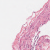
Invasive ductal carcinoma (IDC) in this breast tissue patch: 0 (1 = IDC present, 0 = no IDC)